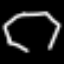
Label: octagon